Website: walmart
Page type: payment
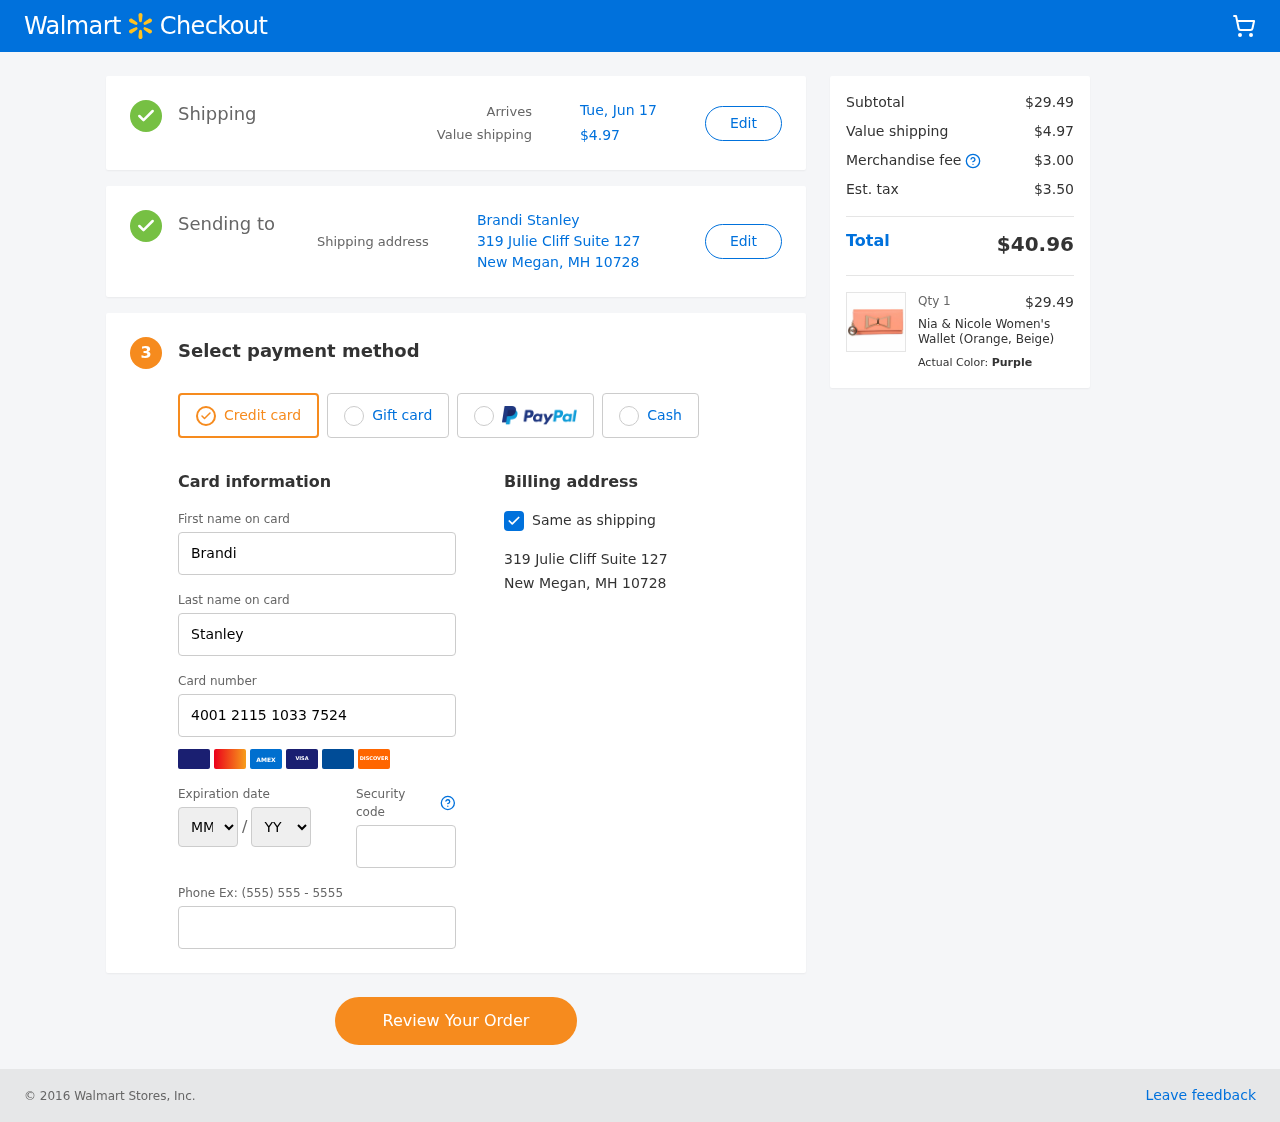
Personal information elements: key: PII_CARD_EXPIRY_MONTH
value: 03
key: PII_CARD_EXPIRY_YEAR
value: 29
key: PII_CITY_STATE_ZIP
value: New Megan, MH 10728
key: PII_FULLNAME
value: Brandi Stanley
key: PII_STREET
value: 319 Julie Cliff Suite 127
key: PII_FIRSTNAME
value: Brandi
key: PII_LASTNAME
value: Stanley
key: PII_CARD_NUMBER
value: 4001 2115 1033 7524
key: PII_CARD_CVV
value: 825
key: PII_PHONE
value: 7922886230
Product elements: key: PRODUCT1_NAME
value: Nia & Nicole Women's Wallet (Orange, Beige)
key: PRODUCT1_PRICE
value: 29.49
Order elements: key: ORDER_DELIVERY_DATE
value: Tue, Jun 17
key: ORDER_SHIPPING_COST
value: $4.97
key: ORDER_SUBTOTAL
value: $29.49
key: ORDER_MERCHANDISE_FEE
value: $3.00
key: ORDER_TAX
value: $3.50
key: ORDER_TOTAL
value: $40.96
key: ORDER_NUM_ITEMS
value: Qty 1